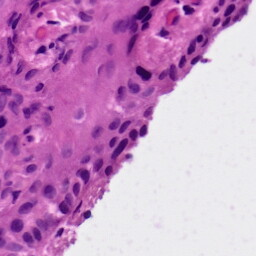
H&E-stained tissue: Skin